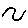
Label: line